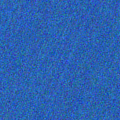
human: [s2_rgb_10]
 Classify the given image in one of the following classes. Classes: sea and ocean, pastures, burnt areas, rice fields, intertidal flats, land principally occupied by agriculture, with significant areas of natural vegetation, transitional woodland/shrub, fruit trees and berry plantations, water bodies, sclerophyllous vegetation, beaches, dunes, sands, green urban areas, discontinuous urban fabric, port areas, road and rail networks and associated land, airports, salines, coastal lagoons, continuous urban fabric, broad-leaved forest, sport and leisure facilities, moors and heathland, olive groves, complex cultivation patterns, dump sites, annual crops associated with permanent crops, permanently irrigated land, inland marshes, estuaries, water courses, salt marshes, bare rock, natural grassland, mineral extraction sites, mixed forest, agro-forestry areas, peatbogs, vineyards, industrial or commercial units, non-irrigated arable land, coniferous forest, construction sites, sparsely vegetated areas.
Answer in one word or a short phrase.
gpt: sea and ocean